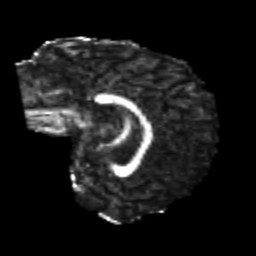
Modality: FA
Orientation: sagittal
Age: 26
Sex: female
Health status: healthy
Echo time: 0.074 s